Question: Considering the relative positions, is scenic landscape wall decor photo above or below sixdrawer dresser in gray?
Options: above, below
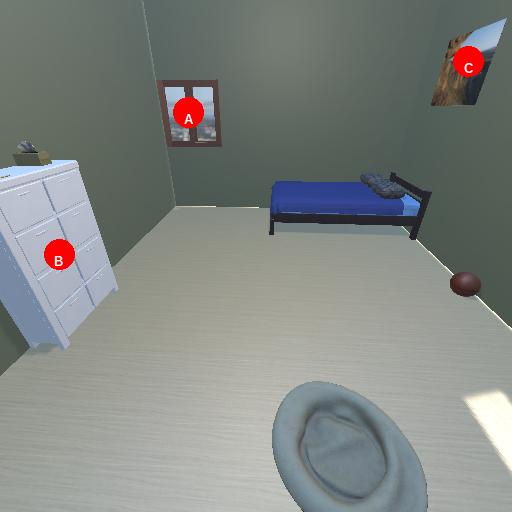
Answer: above